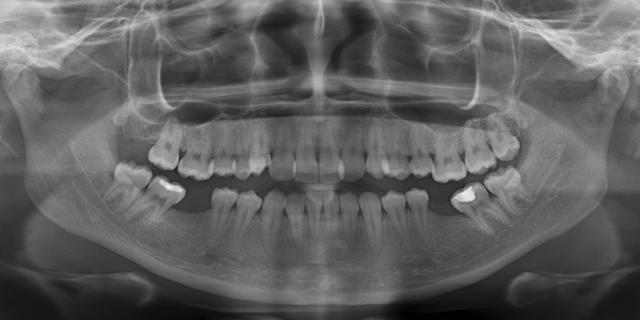
adult